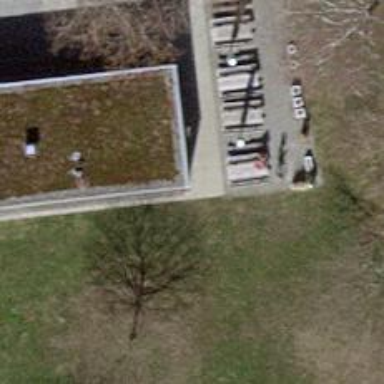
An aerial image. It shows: Building with surveillance equipment installed.